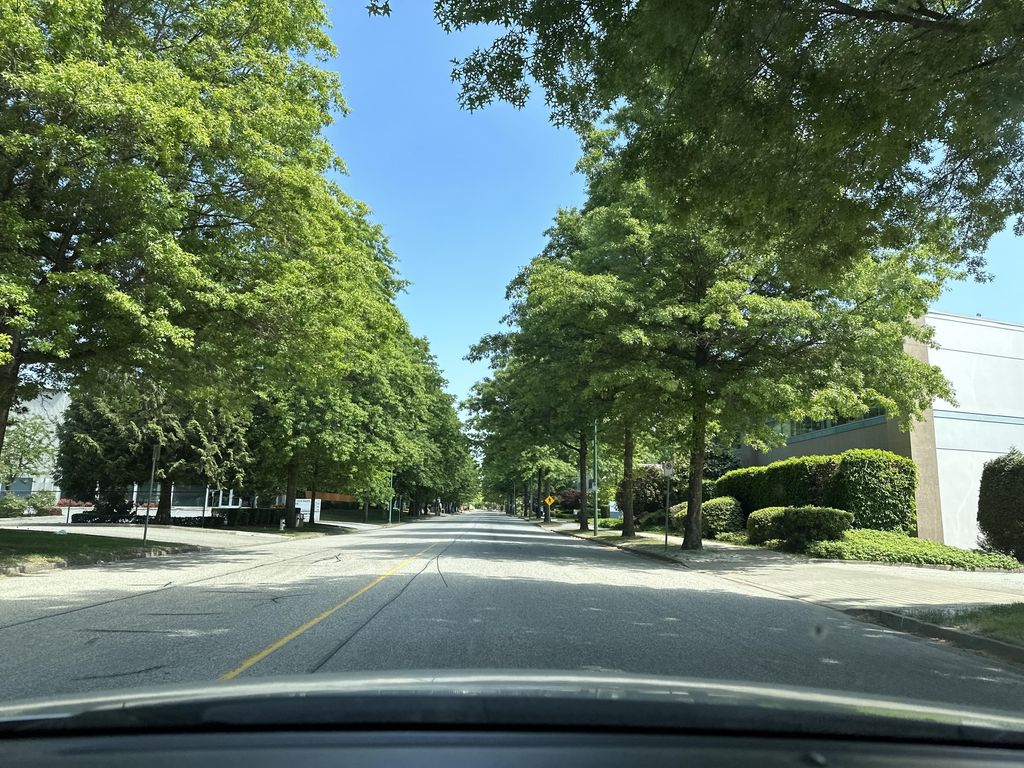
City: vancouver